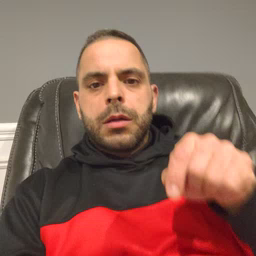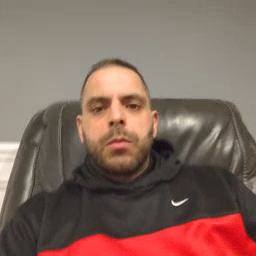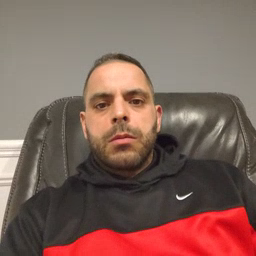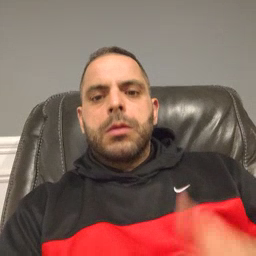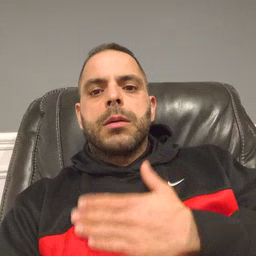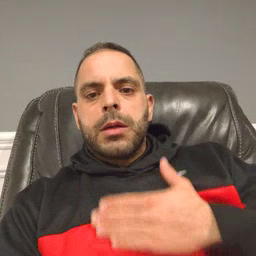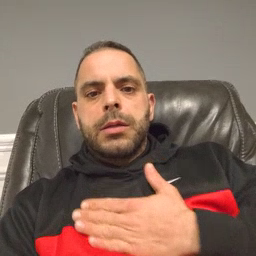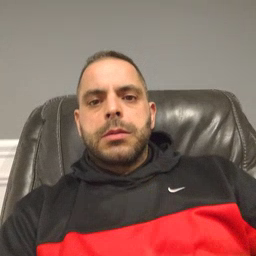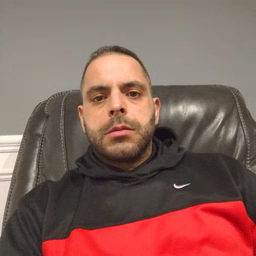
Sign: please